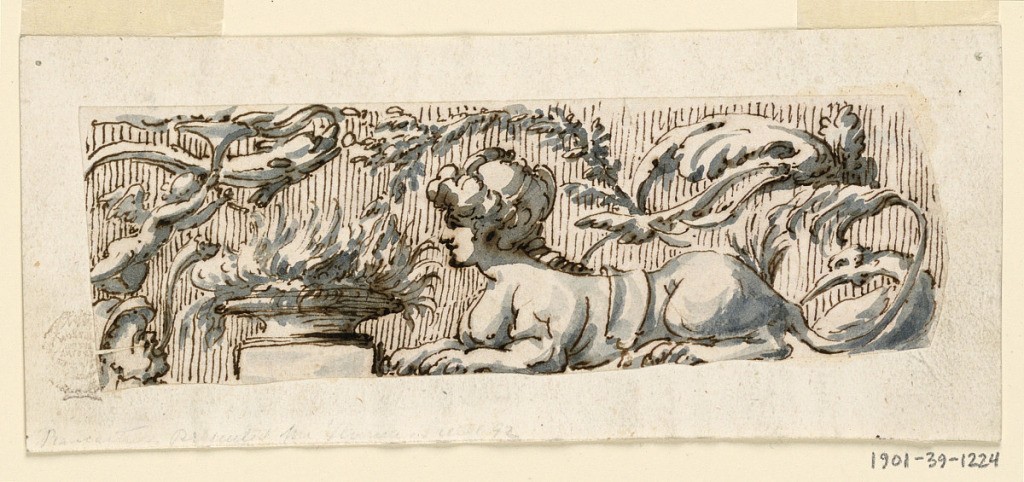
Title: Design for a Grotesque Frieze
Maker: Filippo Marchionni, Italian, 1732–1805
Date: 1740–1775
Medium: Pen and black ink, brush and gray watercolor on cream laid paper
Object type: Drawing
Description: Horizontal frieze with a sphinx , putti and flaming censer.